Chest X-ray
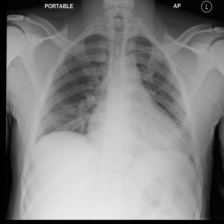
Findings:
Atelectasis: negative
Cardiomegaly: negative
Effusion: negative
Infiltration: negative
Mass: negative
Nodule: negative
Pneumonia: negative
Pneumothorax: negative
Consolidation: negative
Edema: negative
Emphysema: negative
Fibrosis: negative
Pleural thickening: positive
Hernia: negative